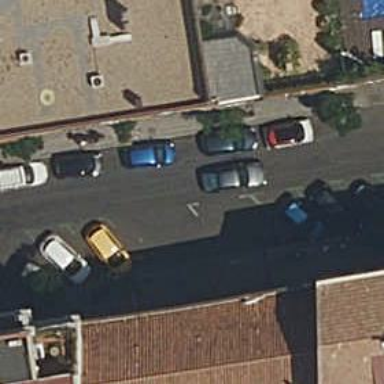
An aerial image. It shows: Motorcycle parking area.